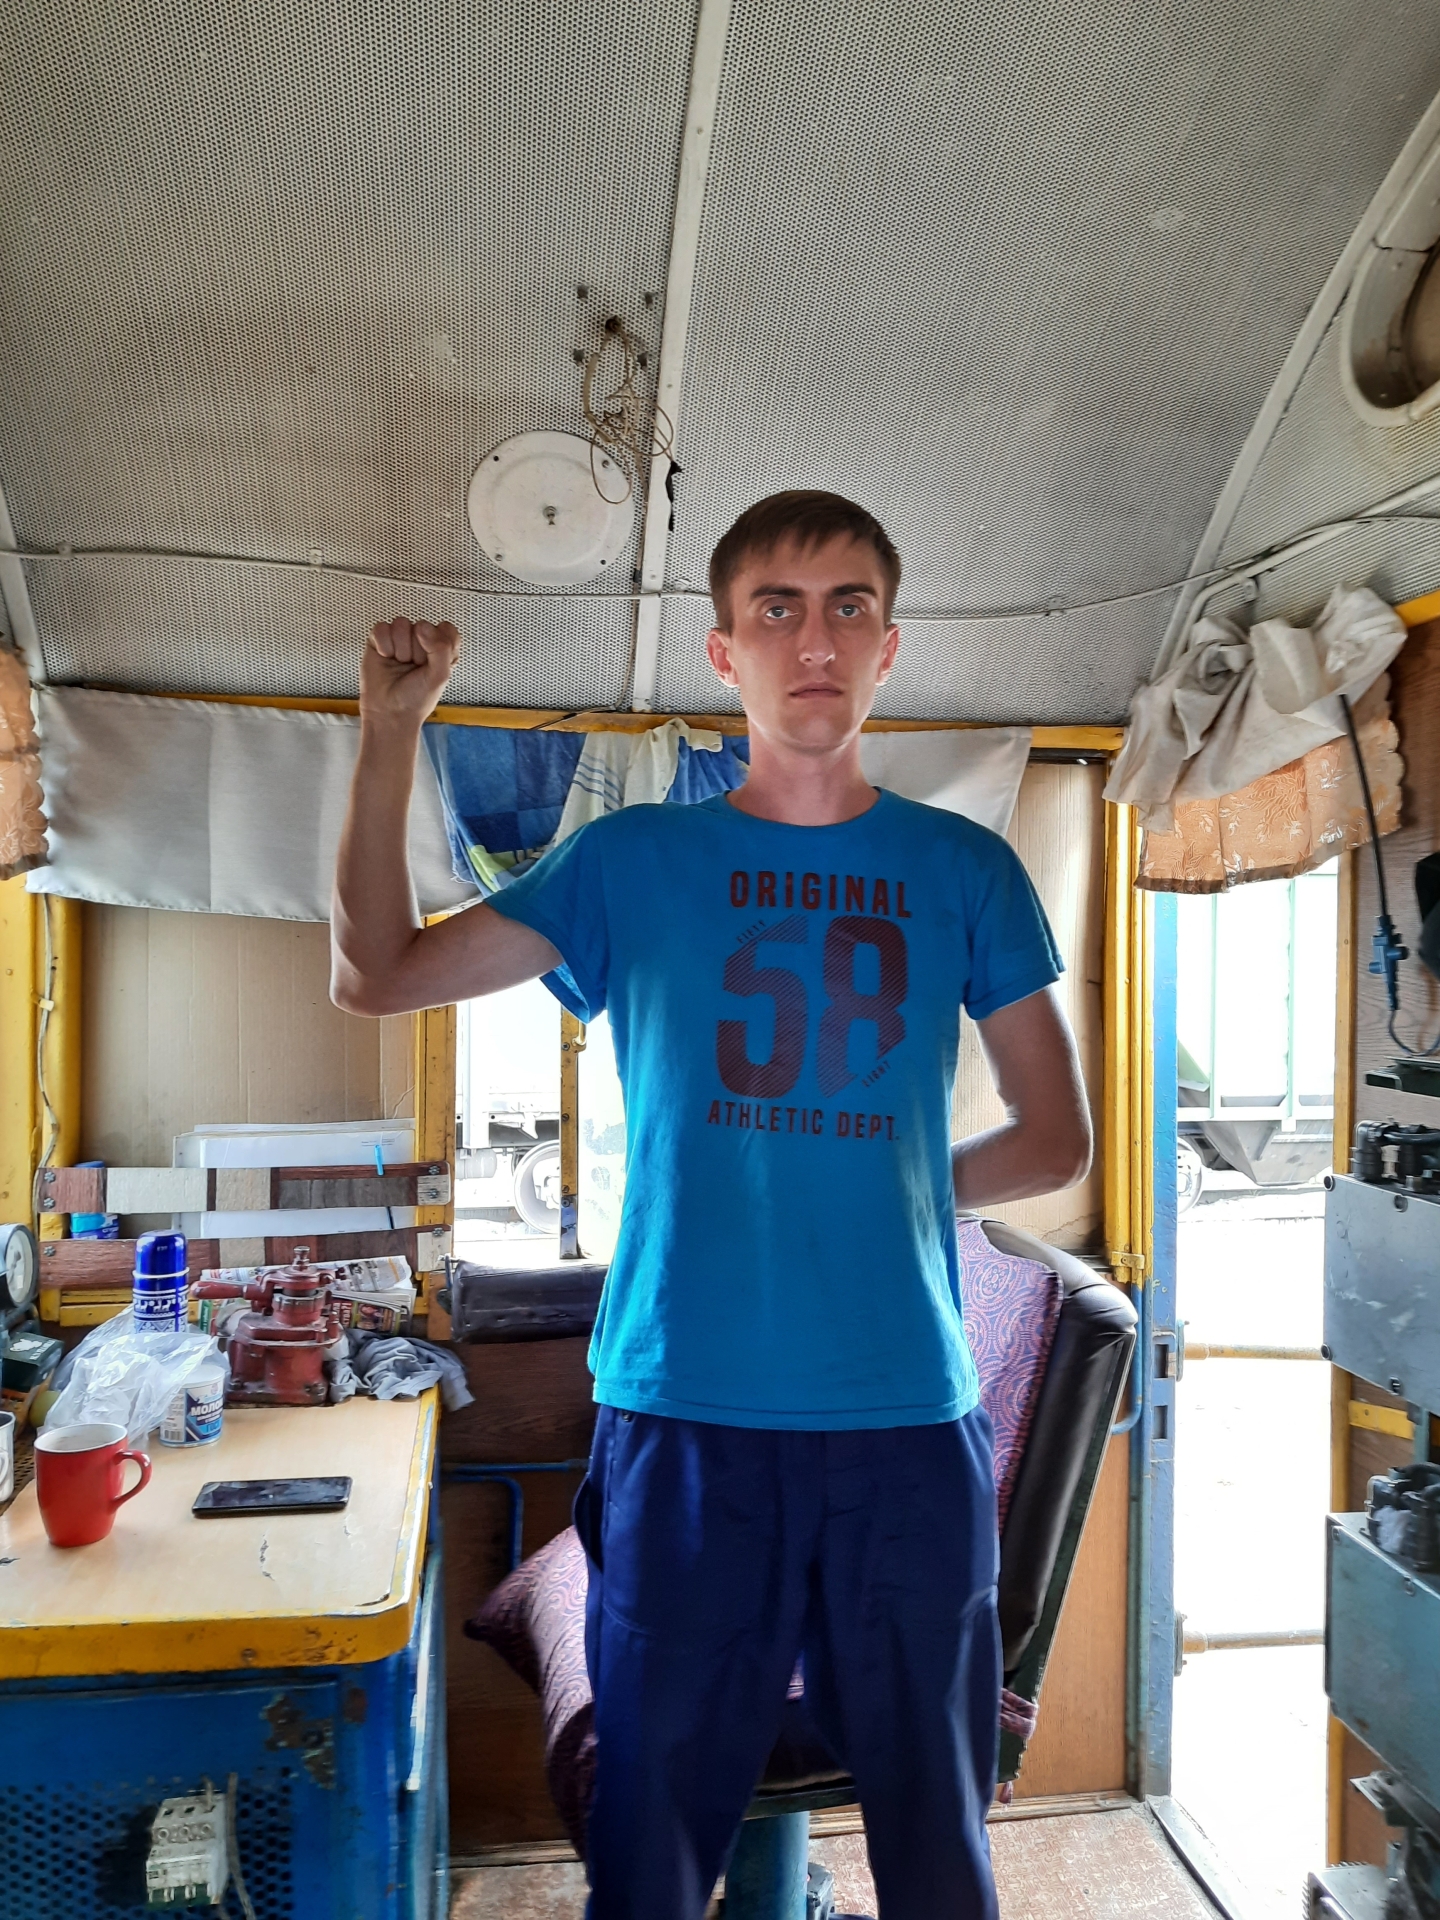
Label: clear